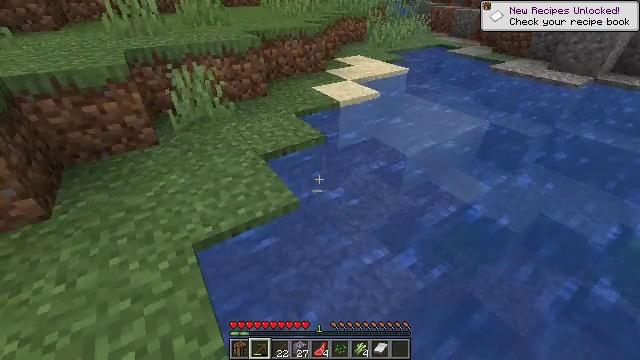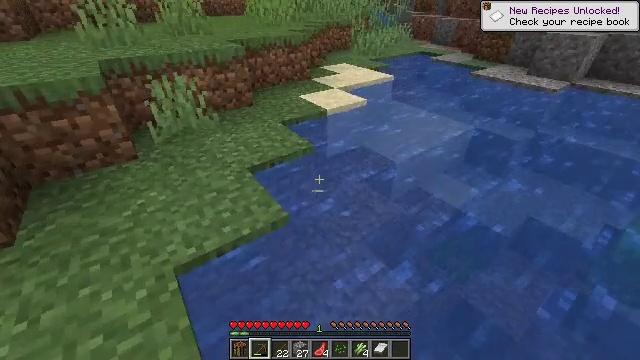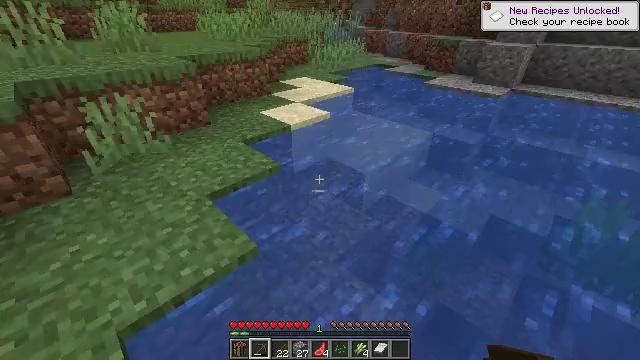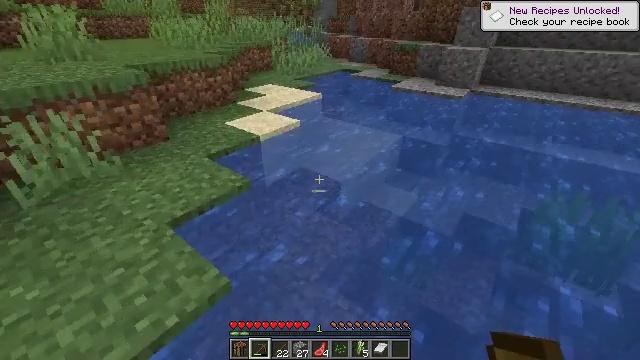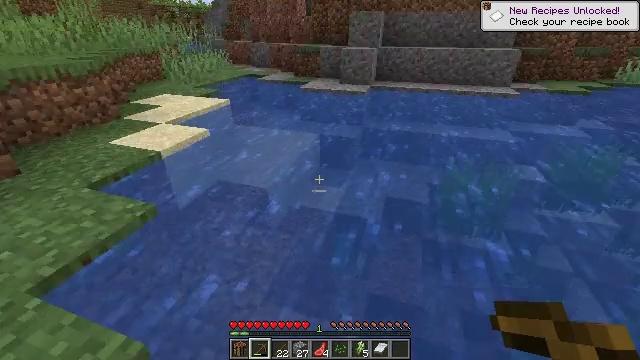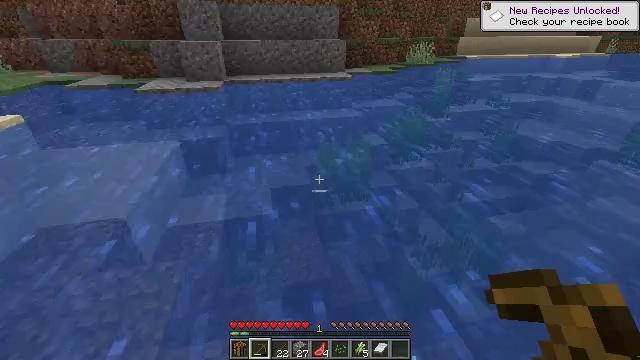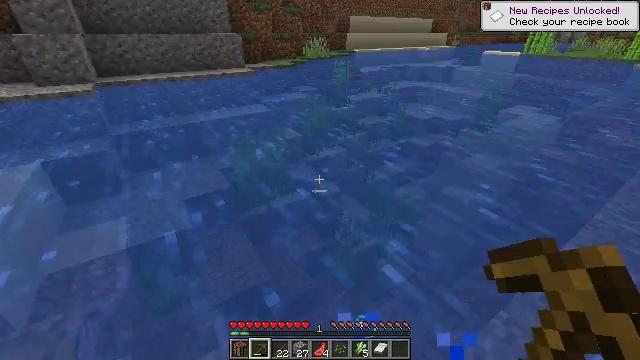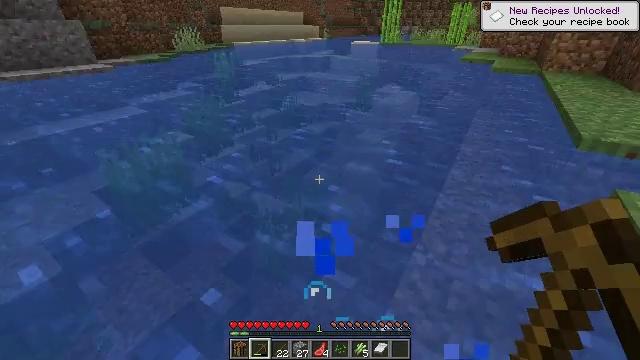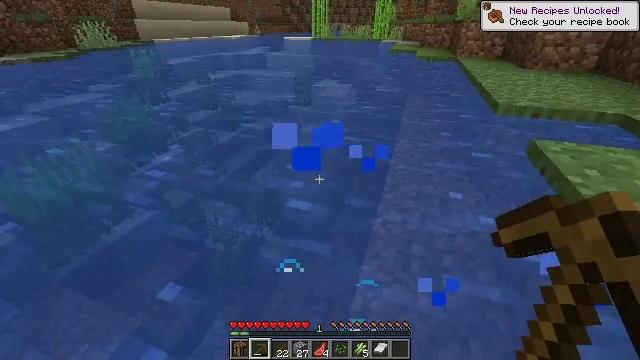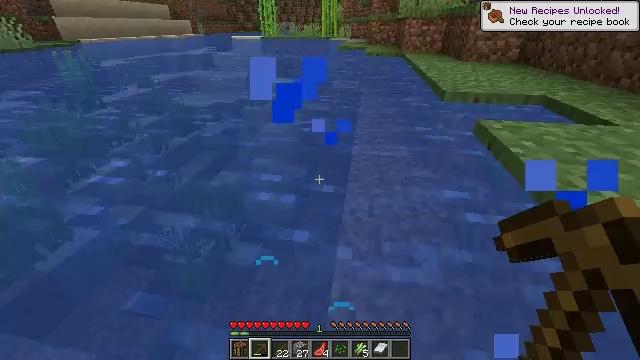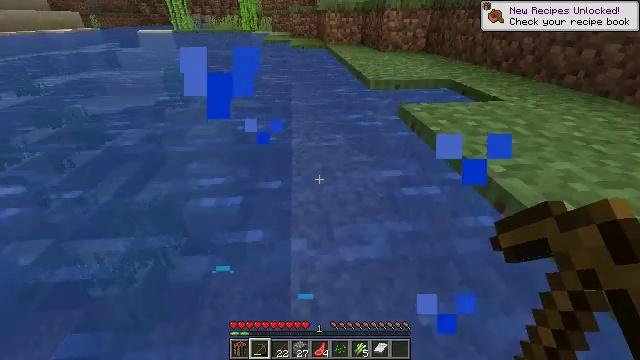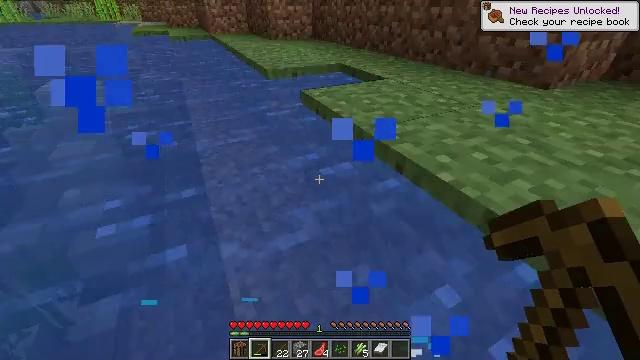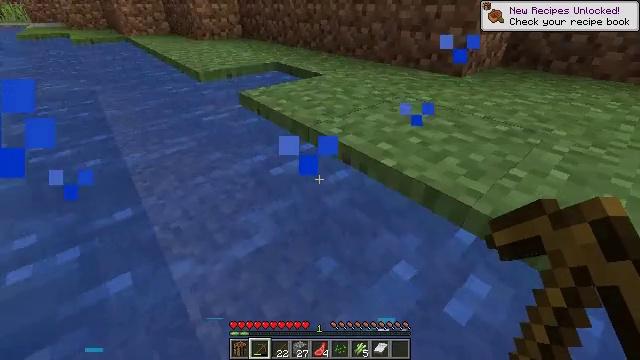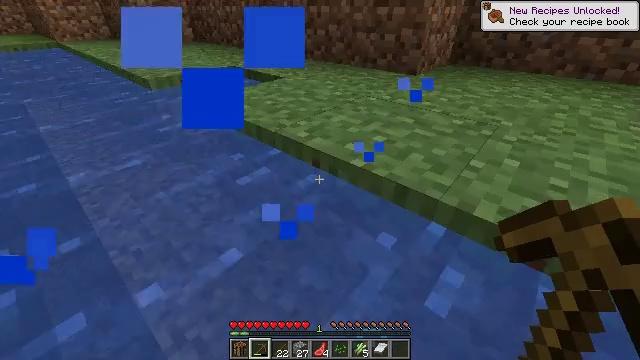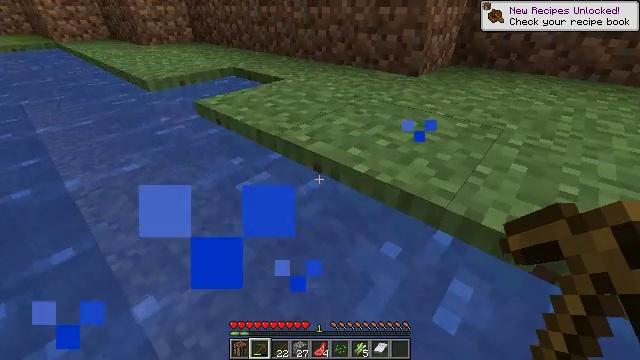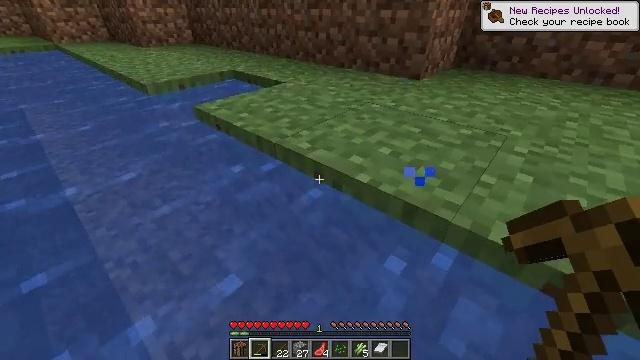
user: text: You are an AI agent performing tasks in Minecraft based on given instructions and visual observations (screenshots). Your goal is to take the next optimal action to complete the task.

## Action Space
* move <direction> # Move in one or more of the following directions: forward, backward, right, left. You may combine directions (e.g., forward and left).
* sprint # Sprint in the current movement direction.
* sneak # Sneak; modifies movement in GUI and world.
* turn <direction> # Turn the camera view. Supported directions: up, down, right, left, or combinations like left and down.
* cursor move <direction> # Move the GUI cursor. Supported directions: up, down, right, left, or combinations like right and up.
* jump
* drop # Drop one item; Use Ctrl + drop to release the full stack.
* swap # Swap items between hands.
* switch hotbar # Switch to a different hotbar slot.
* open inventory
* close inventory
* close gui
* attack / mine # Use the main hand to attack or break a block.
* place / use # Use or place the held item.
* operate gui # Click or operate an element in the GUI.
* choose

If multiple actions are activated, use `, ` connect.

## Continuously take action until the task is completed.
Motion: motion action
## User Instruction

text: Cut down the sugar cane stalks.
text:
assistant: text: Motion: move forward, turn right and up
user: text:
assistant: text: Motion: move forward, turn right and up
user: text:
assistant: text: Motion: move forward, turn right and up
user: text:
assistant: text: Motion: move forward, turn right and up
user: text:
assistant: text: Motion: turn right
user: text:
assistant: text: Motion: turn right
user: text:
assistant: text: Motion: turn right
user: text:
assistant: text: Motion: turn right
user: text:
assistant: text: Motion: turn right
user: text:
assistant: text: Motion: turn right and down
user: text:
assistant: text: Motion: move forward, turn right and down
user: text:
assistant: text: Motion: move forward, turn right
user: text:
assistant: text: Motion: move forward, turn right
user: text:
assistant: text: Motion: move forward
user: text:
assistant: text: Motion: move forward, jump
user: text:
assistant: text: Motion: move forward, jump
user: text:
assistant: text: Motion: move forward, jump
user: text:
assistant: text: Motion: move forward, jump
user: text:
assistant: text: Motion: move forward, jump
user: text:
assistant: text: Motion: move forward, jump
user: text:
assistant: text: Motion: move forward, jump
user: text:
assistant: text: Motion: move forward, jump
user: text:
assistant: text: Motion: move forward, jump
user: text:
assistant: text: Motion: move forward, jump
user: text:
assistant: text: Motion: move forward, jump
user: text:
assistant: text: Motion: move forward, jump
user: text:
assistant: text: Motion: move forward, turn up, jump
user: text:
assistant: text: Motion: move forward, turn up, jump
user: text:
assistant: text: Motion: move forward, turn right and up, jump
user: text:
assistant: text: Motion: move forward, turn right and up, jump